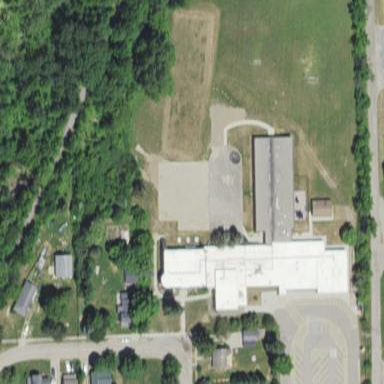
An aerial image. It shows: School.